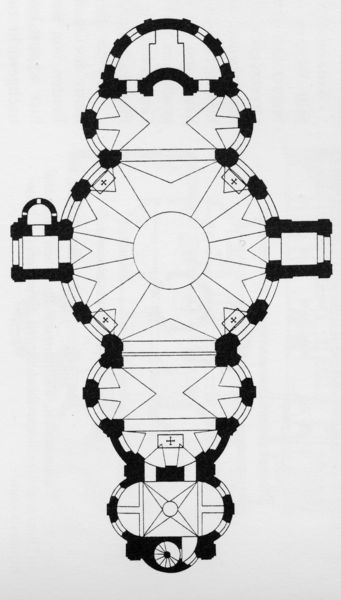
Titel: Maria Birnbaum (Grundriss)
Künstler: Constantin Pader
Standort: Aichach
Institution: Maria Birnbaum
Schlagwörter: weiß, fenster, grau, pfeiler, raum, schwarz, skizze, säulen, tür, zeichnung, gebäude, architektur, barock, kirche, sonne, innen, kreis, rund, turm, schiff, ecke, formen, saal, kuppel, treppe, treppen, symmetrie, ornamente, stufen, anbau, aufsicht, bögen, punkte, kante, eingang, gewölbe, kreuz, stern, mosaik, altar, kathedrale, portal, zacken, kirchenschiff, mauern, apsis, chor, kapelle, plan, zentrum, pfeil, sakralbau, grundriss, bauwerk, bauplan, zentralbau, atrium, poratl, rundbau, apsiden, stiegen, seitenkapelle, seitenaltar, rg, g, d, f, sdf, fg, dfghh